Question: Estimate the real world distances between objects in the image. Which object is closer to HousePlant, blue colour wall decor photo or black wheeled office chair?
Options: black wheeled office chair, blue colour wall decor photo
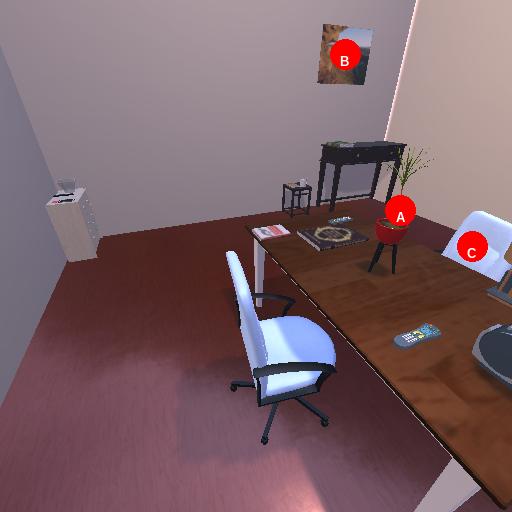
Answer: black wheeled office chair